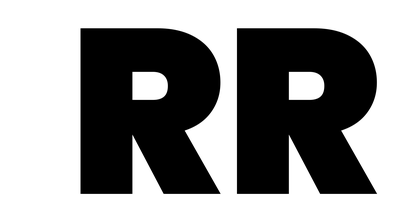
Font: Poppins-Black